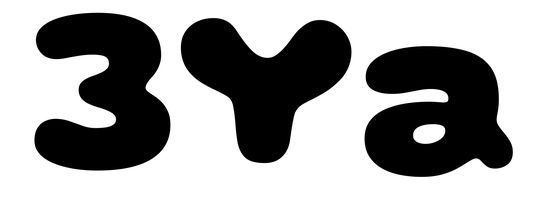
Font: Gluten_ExtraBold